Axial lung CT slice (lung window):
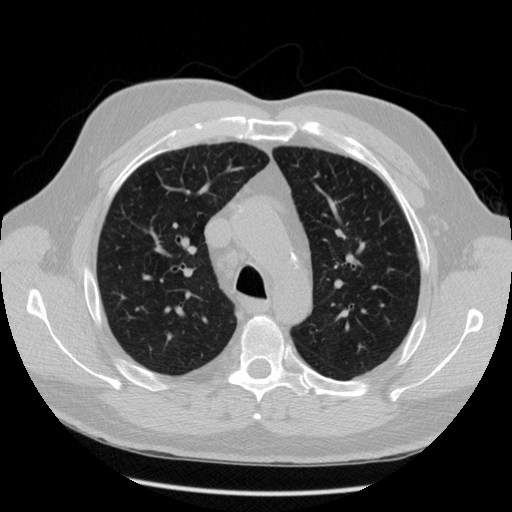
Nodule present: no